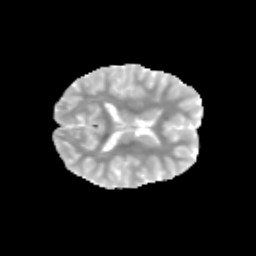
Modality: MD
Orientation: axial
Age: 13
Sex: female
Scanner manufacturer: siemens
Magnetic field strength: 3 T
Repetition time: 3.8 s
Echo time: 0.07 s